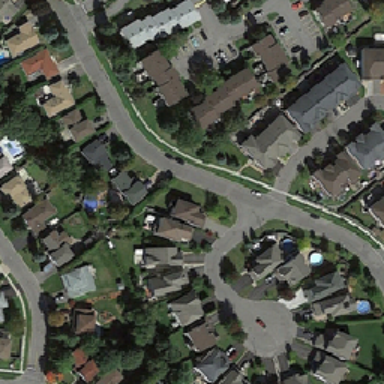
The road is breathtaking through a residential street lined with houses on the lawn .